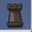
Piece: bR